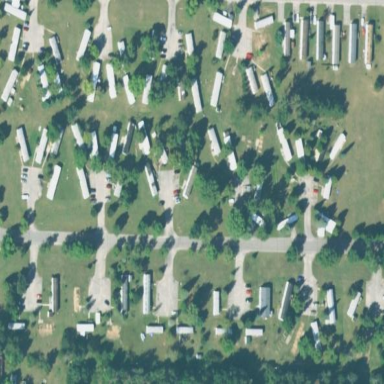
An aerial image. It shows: Residential area known as trailer park.